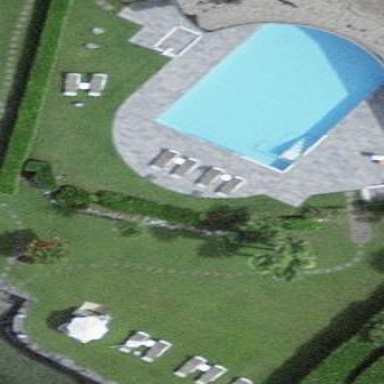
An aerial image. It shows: Swimming pool located in leisure land.